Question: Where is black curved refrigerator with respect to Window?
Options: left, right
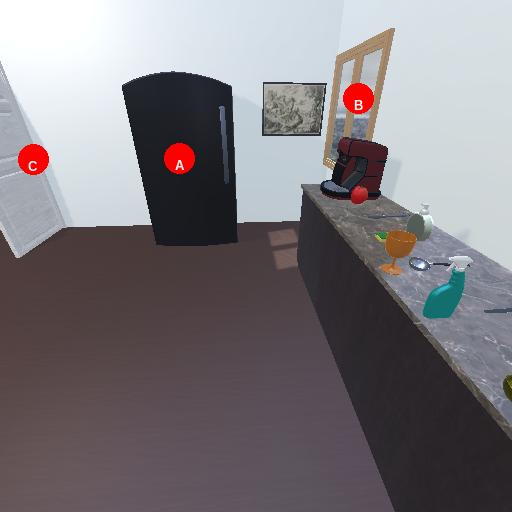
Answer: left